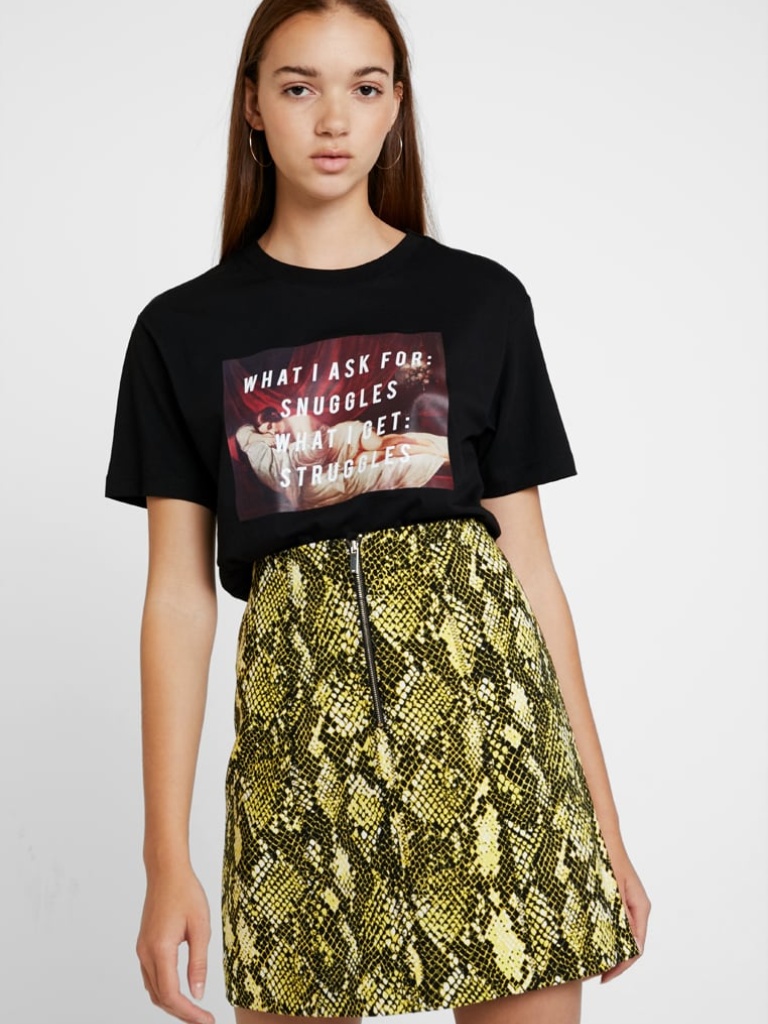
cotton relaxed short sleeve hip length Untucked crew t-shirt